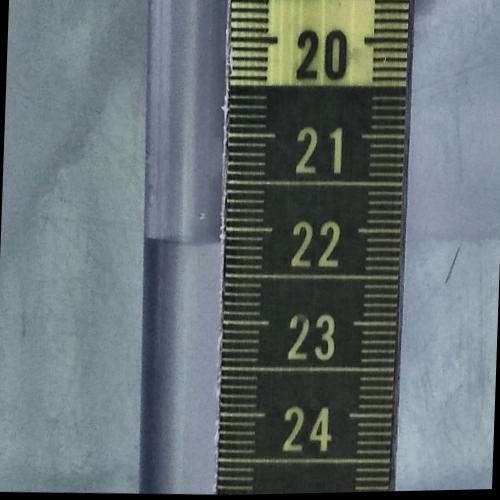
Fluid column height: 22.2 cm